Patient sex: M
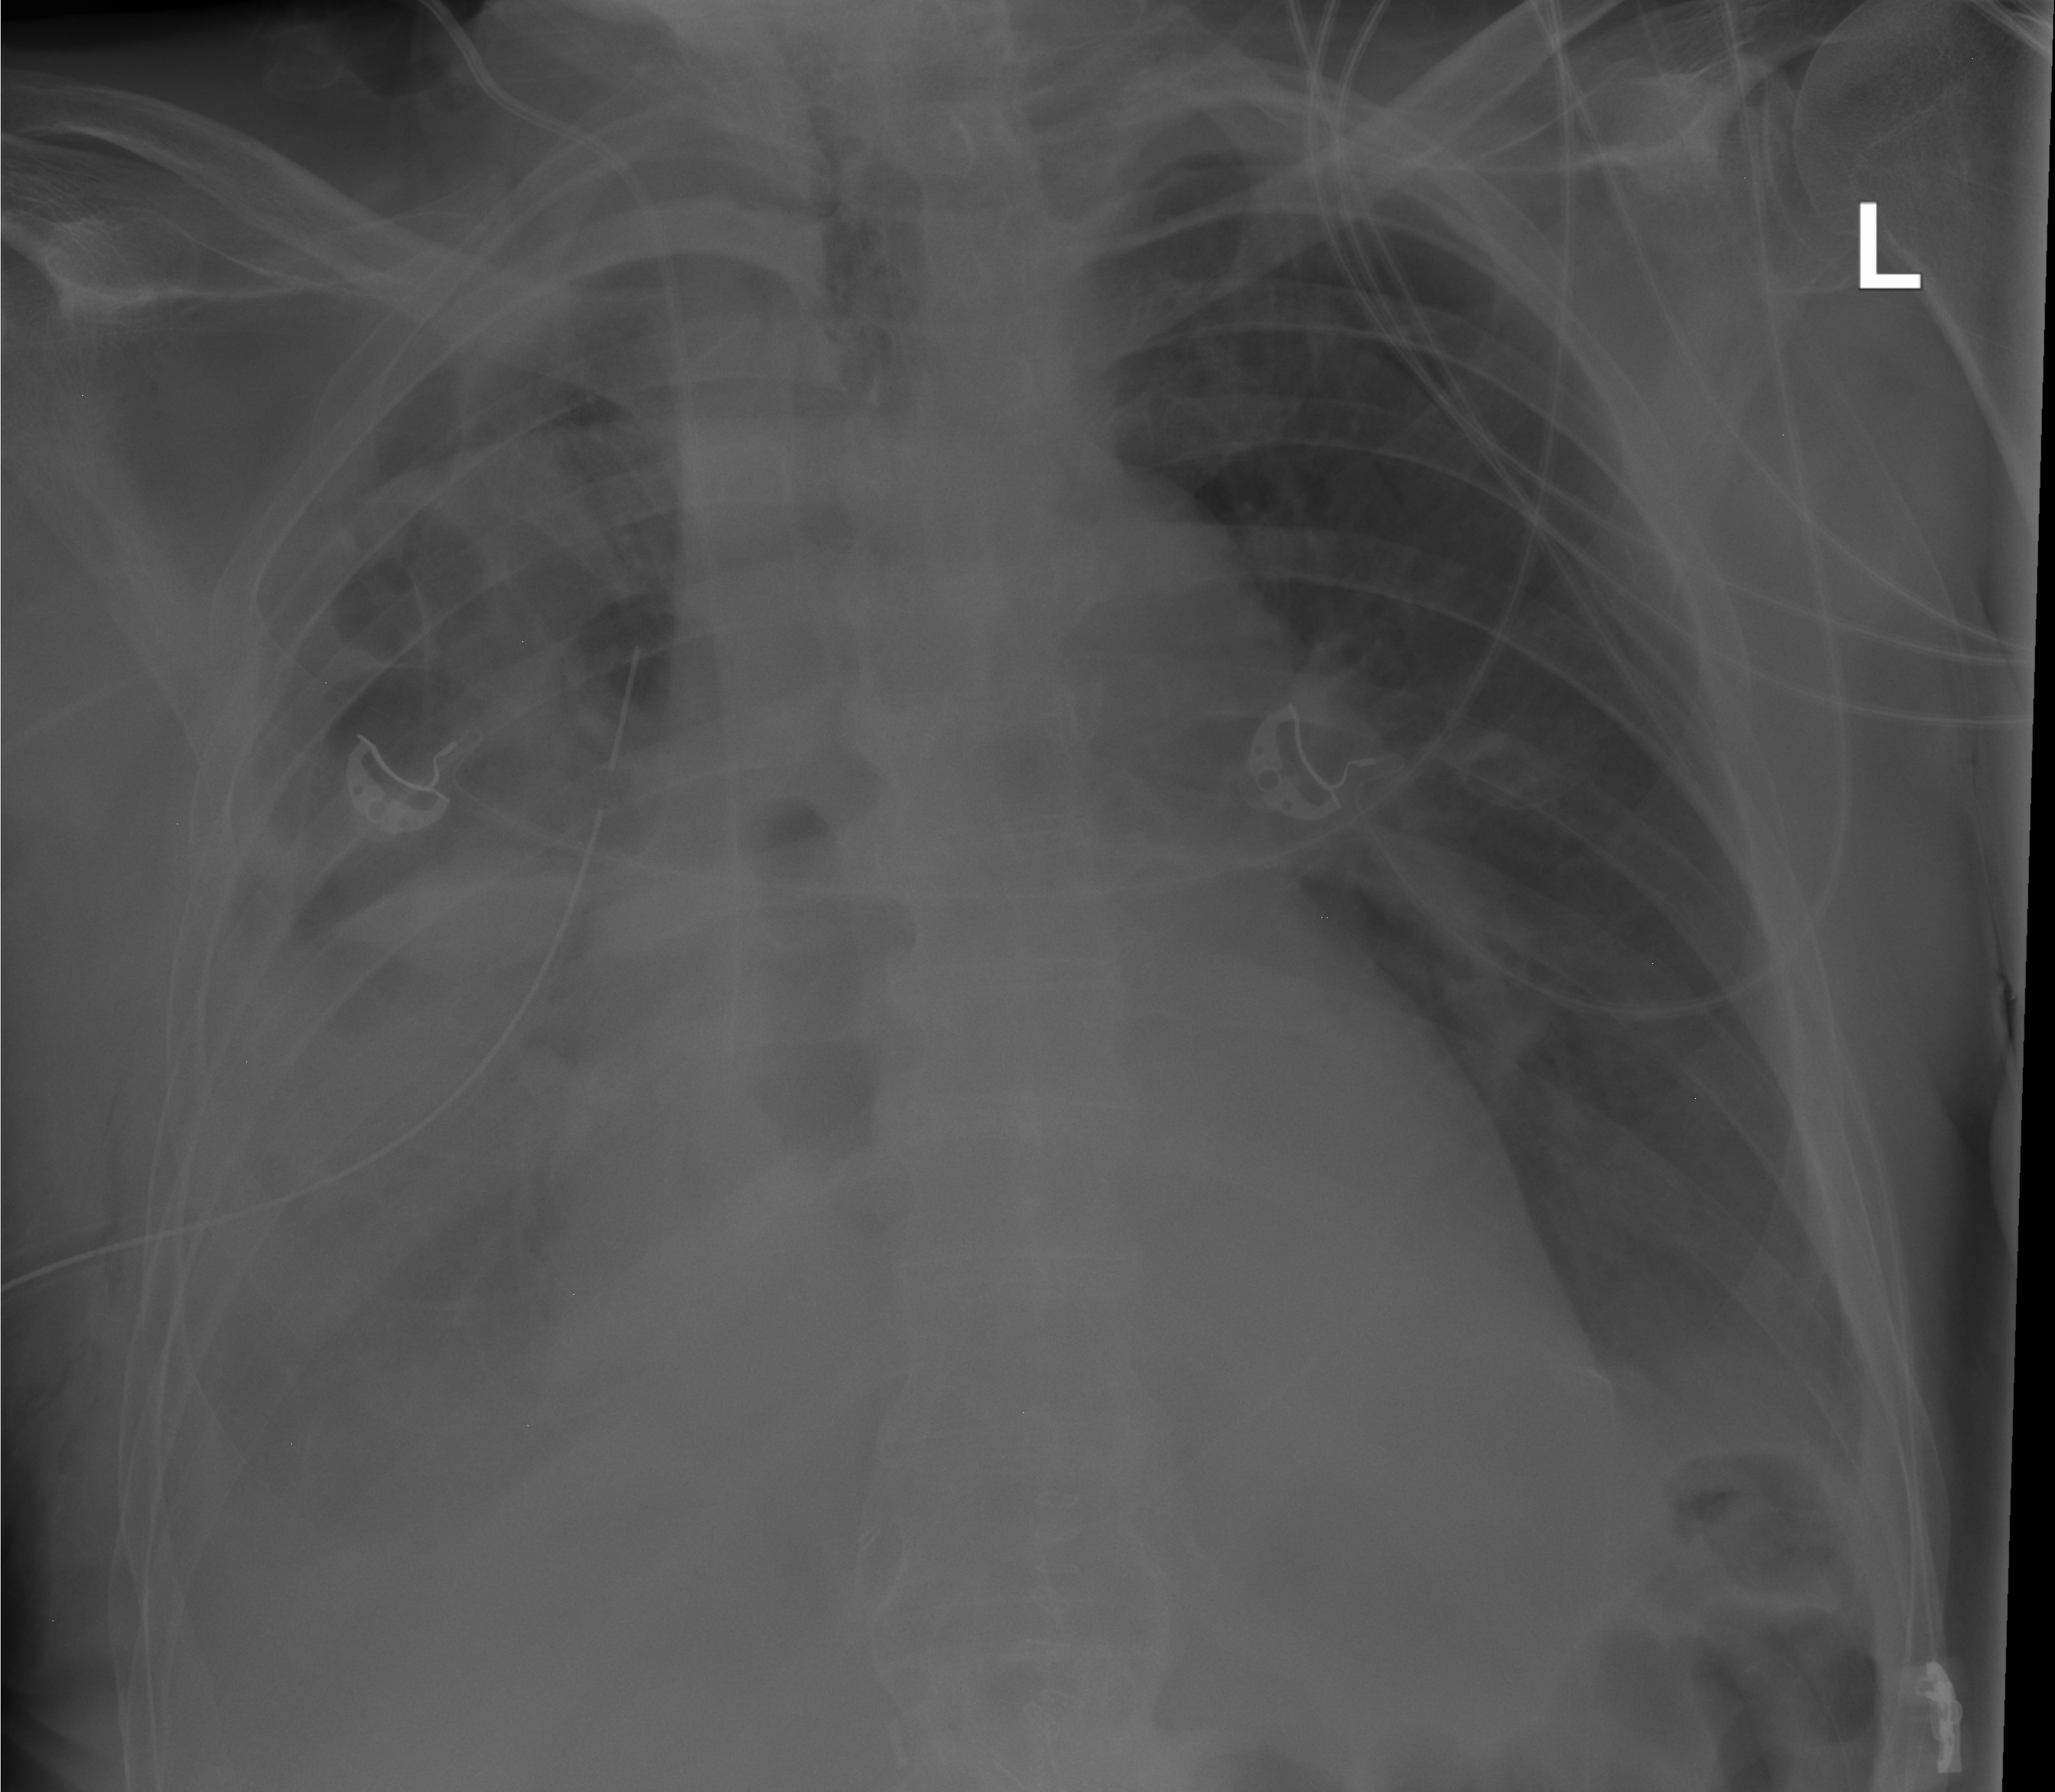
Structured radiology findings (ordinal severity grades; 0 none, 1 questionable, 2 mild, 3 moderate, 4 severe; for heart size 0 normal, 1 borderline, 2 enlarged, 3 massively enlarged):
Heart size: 0
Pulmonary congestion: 0
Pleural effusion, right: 3
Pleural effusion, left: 1
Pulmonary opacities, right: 0
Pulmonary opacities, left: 0
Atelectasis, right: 3
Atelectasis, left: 1